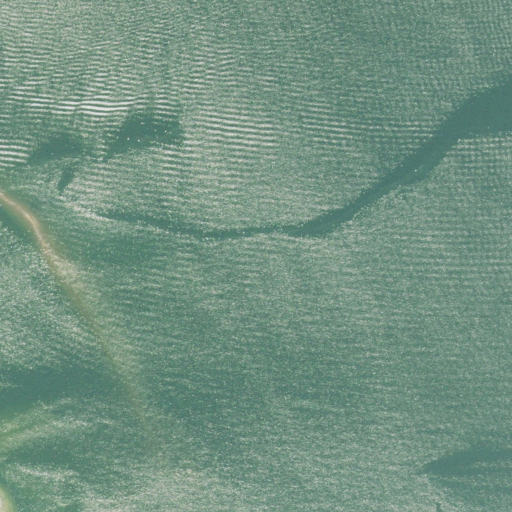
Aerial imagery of cliff(s) in Connecticut named Sandy Point containing only open water